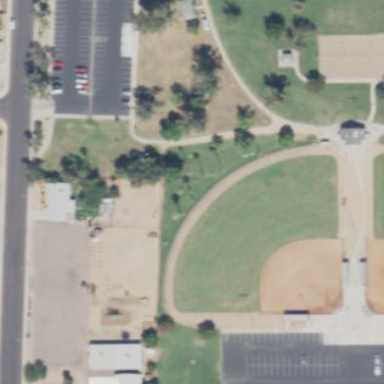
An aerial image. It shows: Baseball pitch for leisure land activities.